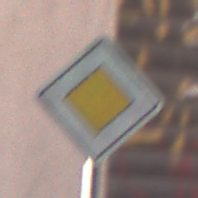
Verkehrszeichen: Vorfahrtsstrasse
Umgebung: Outdoor, Urban
Tageszeit: MorningAfternoon
Wetter: Clear
Licht: Natural
Jahreszeit: NotSpecified
Kontrast: MediumContrast